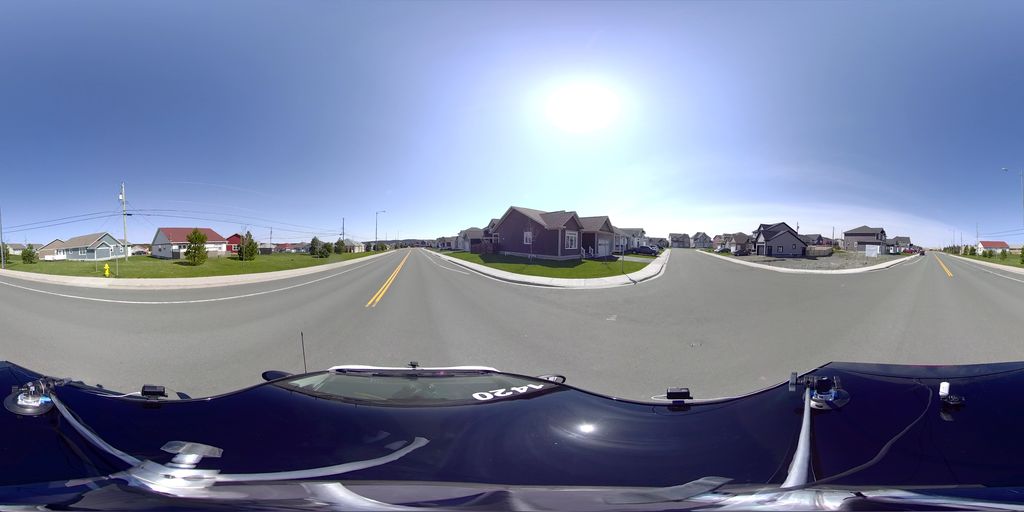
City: st_johns